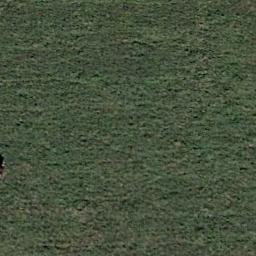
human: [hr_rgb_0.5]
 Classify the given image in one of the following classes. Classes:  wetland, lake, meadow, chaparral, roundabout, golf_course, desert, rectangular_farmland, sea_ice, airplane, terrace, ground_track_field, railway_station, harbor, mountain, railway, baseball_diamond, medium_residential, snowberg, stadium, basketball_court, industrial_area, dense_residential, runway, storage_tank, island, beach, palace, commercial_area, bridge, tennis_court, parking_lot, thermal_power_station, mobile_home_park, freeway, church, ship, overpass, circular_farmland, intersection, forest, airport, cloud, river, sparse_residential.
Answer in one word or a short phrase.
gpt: meadow